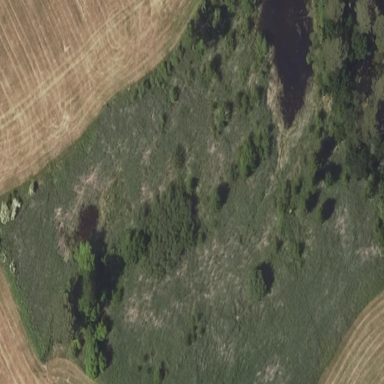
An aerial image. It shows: Marshy wetland area.